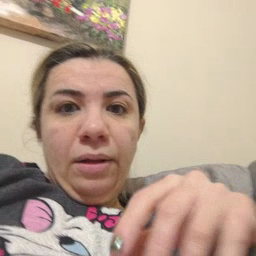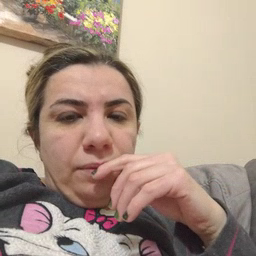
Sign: that